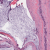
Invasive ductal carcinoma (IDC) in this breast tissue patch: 1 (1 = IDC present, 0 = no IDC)